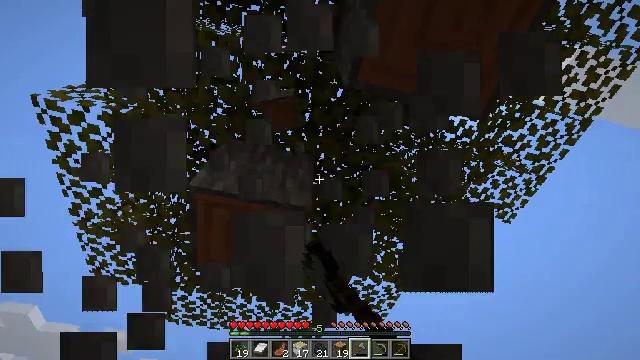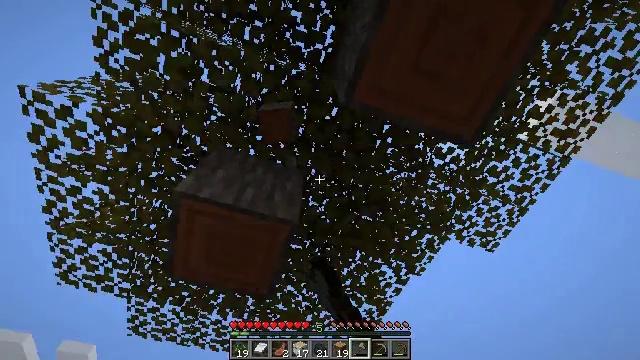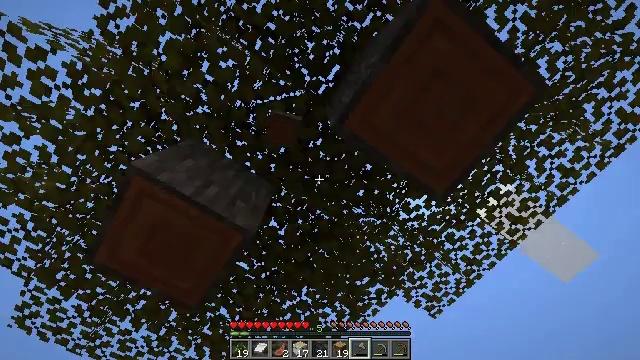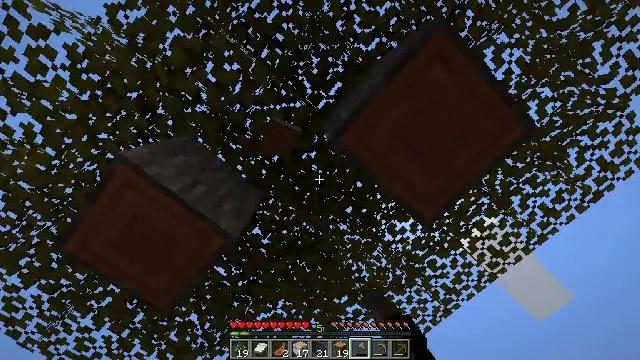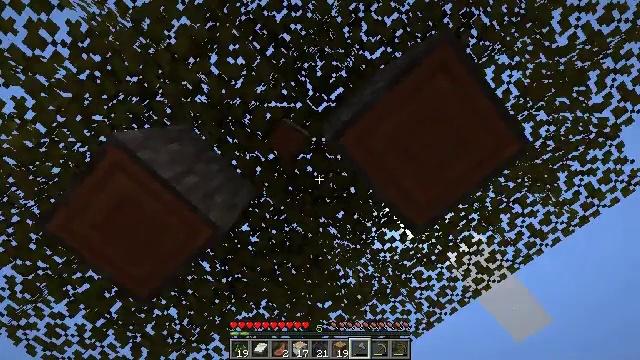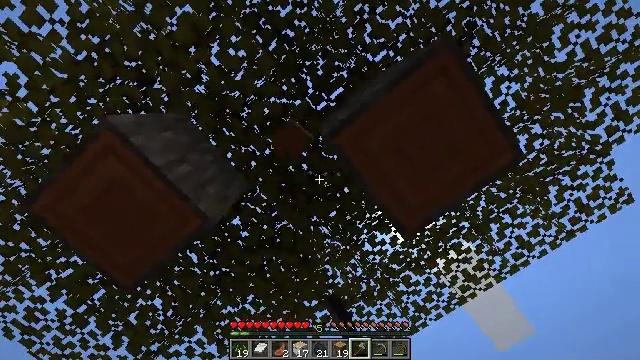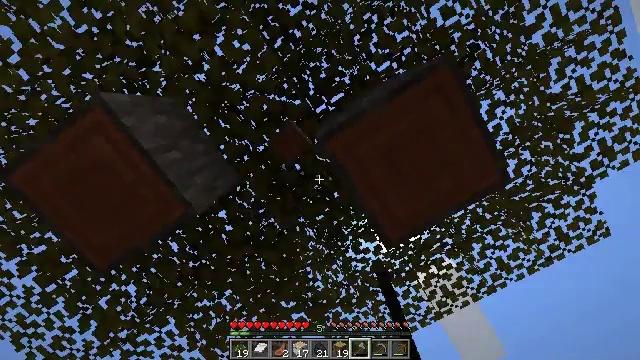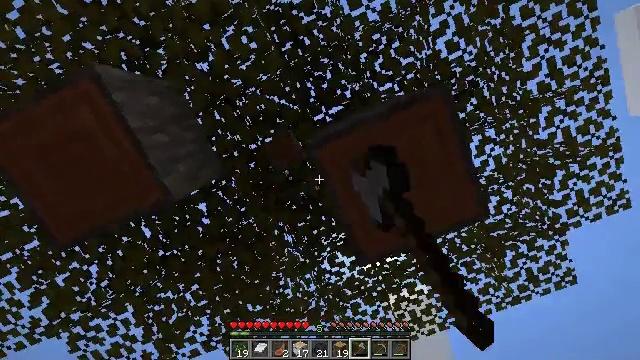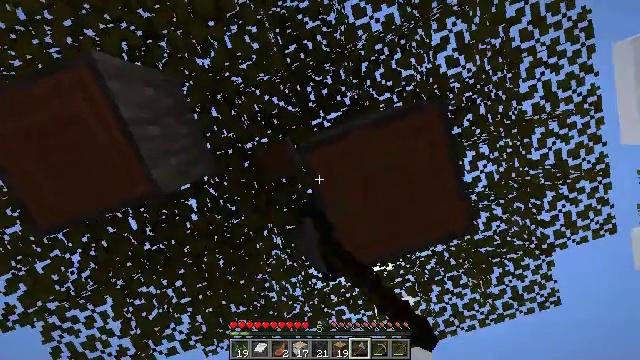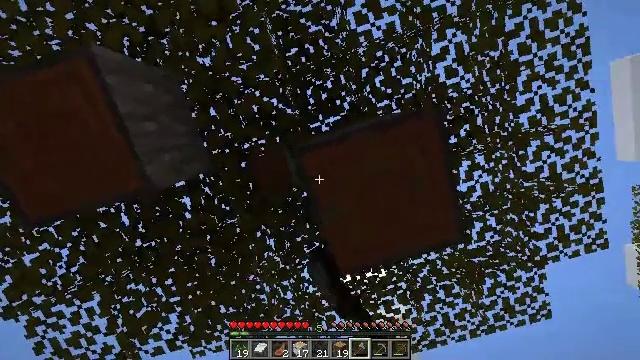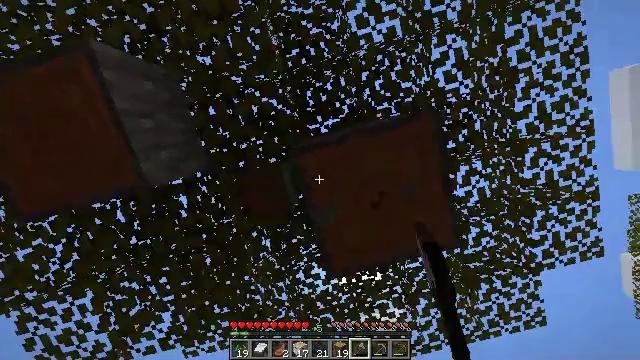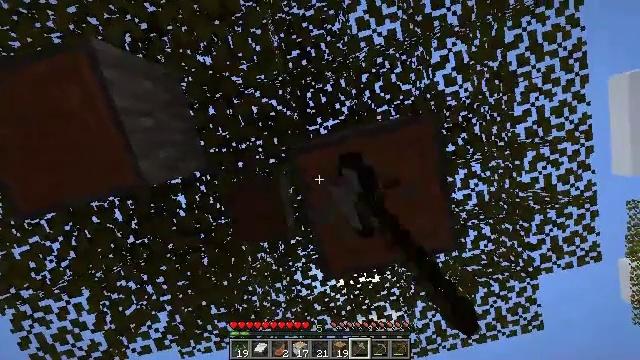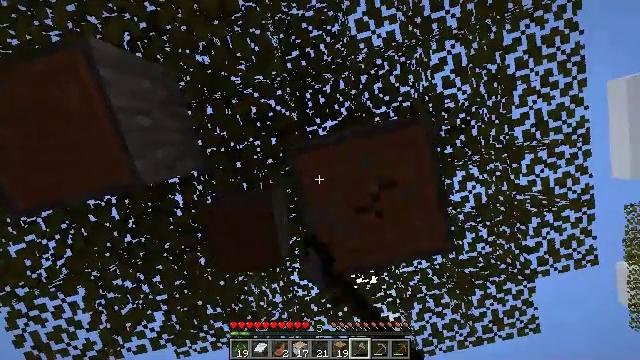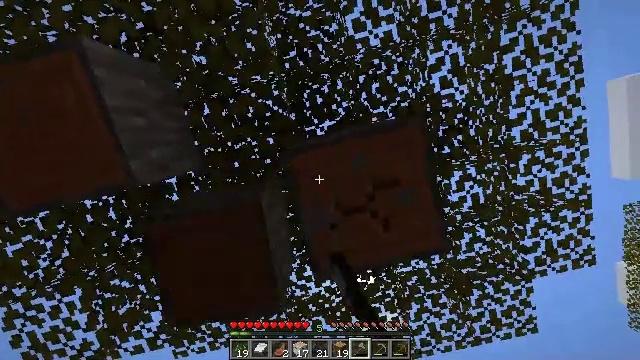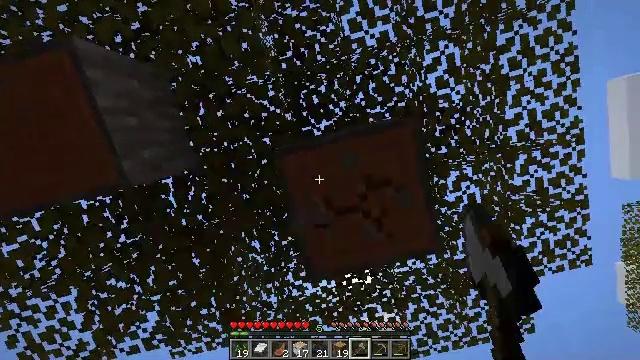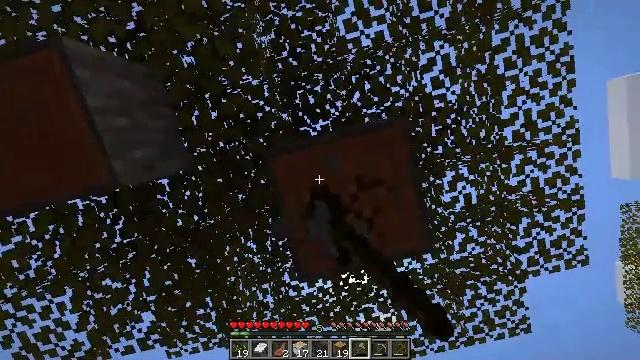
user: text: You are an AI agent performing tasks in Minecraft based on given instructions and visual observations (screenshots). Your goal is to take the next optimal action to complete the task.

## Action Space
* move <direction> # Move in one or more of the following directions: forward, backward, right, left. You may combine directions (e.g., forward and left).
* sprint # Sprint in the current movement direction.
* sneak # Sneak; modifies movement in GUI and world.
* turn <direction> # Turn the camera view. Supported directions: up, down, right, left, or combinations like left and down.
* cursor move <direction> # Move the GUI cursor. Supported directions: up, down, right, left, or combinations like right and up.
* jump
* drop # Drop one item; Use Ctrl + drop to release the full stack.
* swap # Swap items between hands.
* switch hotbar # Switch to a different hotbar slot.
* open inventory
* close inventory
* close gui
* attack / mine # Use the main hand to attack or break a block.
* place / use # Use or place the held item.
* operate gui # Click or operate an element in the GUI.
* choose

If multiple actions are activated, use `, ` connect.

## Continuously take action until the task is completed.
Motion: motion action
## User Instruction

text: Harvest the acacia log from the forest.
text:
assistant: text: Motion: move forward, sneak, turn right and up, attack / mine
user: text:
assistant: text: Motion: move forward, sneak, turn right and up, attack / mine
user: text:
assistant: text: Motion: sneak, turn right and up, attack / mine
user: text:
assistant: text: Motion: sneak, turn right and up, attack / mine
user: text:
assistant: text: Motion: move right, sneak, turn right, attack / mine
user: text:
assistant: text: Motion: move right, sneak, turn right, attack / mine
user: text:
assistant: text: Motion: move right, sneak, turn right and up, attack / mine
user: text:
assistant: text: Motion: sneak, turn right and up, attack / mine
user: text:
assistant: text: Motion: sneak, turn right, attack / mine
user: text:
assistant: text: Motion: sneak, turn right, attack / mine
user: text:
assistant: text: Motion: sneak, attack / mine
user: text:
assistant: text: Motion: move right, sneak, attack / mine
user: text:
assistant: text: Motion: move right, sneak, attack / mine
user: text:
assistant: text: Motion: move right, sneak, attack / mine
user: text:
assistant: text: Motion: move right, sneak, attack / mine
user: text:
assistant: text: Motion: move right, sneak, attack / mine
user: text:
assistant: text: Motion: sneak, attack / mine
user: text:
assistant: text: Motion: sneak, attack / mine
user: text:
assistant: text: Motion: move right, sneak, attack / mine
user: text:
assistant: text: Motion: move right, sneak, turn left, attack / mine
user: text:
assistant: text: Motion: move right, sneak, turn left, attack / mine
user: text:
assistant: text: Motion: move right, sneak, turn left, attack / mine
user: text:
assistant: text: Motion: move right, sneak, turn left, attack / mine
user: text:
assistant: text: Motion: sneak, turn left, attack / mine
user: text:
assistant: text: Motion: sneak, turn left, attack / mine
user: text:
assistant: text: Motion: sneak, turn left, attack / mine
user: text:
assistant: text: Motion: sneak, turn left, attack / mine
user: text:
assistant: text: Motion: sneak, turn left, attack / mine
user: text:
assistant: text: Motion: sneak, turn left, attack / mine
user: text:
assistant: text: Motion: sneak, turn left, attack / mine